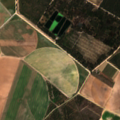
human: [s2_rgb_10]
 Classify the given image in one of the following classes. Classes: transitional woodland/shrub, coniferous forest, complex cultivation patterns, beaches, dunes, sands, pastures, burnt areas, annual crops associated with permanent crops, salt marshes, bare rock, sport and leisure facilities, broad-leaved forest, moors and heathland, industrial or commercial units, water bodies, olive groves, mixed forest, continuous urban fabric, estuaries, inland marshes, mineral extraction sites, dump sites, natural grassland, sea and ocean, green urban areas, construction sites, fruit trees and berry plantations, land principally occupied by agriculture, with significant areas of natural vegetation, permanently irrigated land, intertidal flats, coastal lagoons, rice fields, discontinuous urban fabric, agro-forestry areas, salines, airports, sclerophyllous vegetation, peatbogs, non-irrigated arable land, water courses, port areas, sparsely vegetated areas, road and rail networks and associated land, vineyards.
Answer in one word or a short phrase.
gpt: permanently irrigated land, complex cultivation patterns, coniferous forest, mixed forest, transitional woodland/shrub